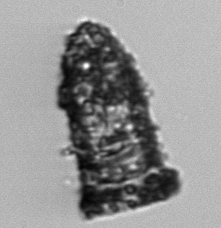
Label: Tintinnopsis